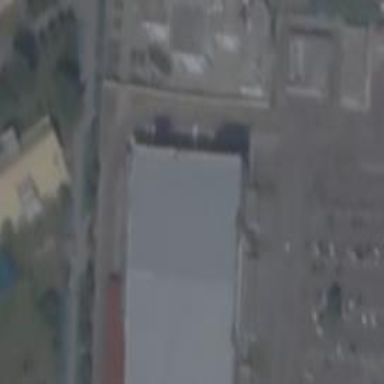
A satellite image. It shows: Supermarket building.